Interaction volume radius: 5 \u00c5
Interaction volume height: 20 \u00c5
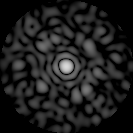
Disorder parameter: 0.806